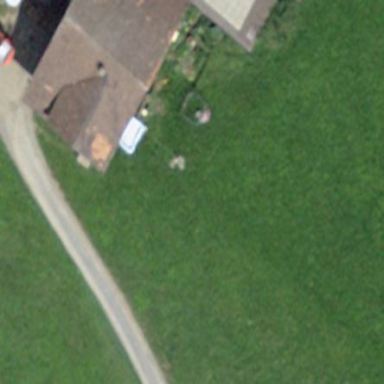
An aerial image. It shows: Farm building.